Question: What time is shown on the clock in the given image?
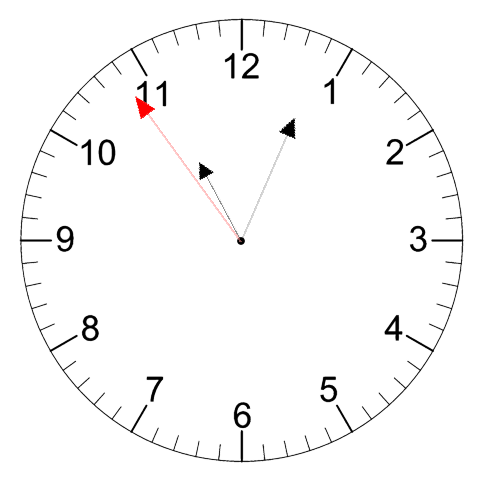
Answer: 11:03:54